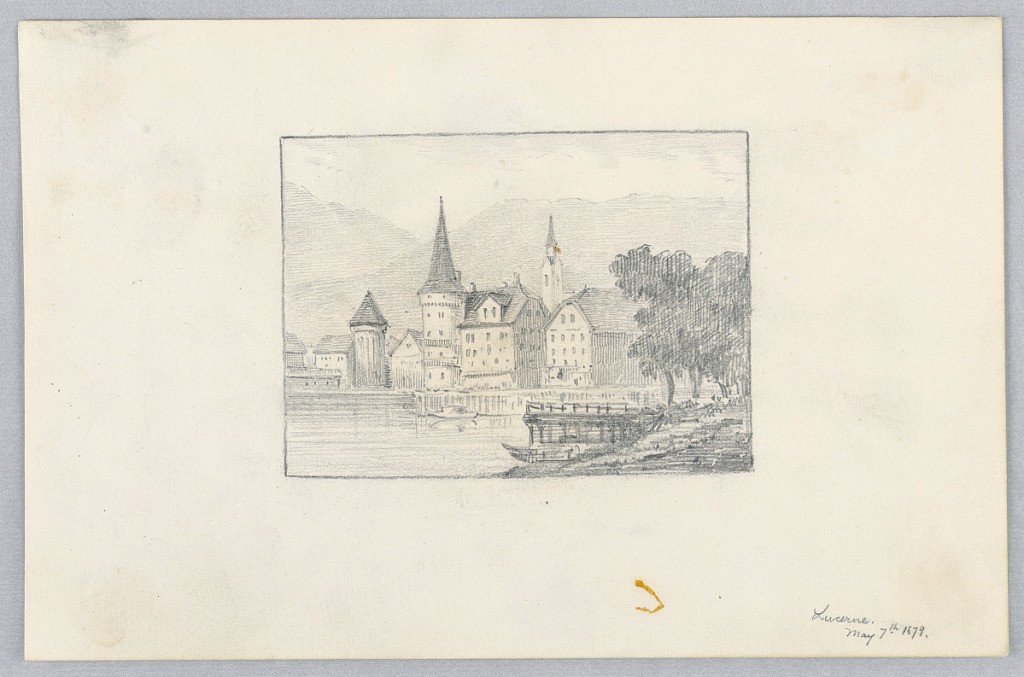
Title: View of Lucerne
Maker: Arnold William Brunner, American, 1857–1925
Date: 1879
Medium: Graphite on paper
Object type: Drawing
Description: View from lake shore to Chateau; pier, right; mountain beyond.